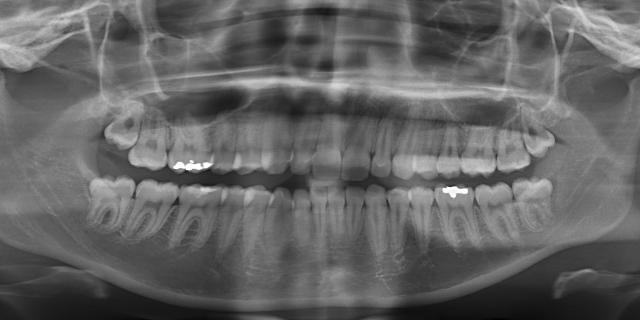
adult